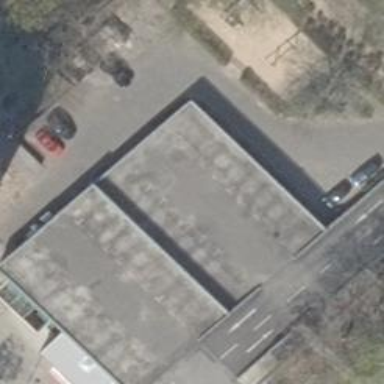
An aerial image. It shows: Parking aisle designated for service vehicles.